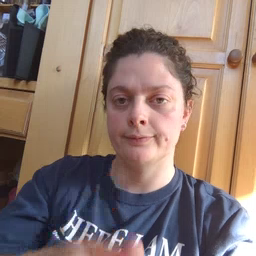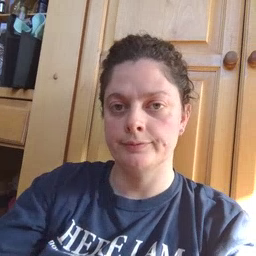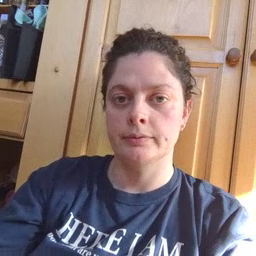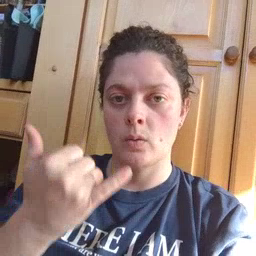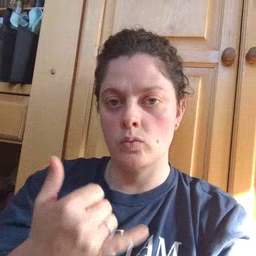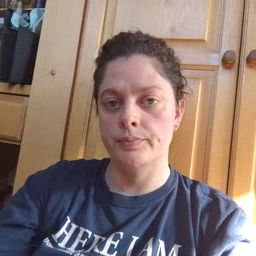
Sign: now